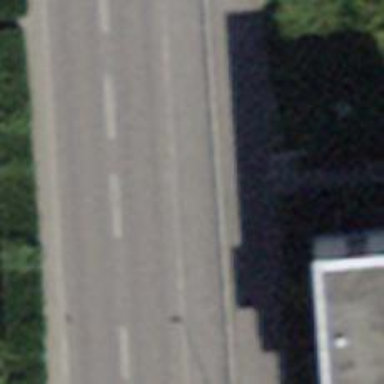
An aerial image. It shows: Bus stop with platform for public transport.